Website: slack
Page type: payment
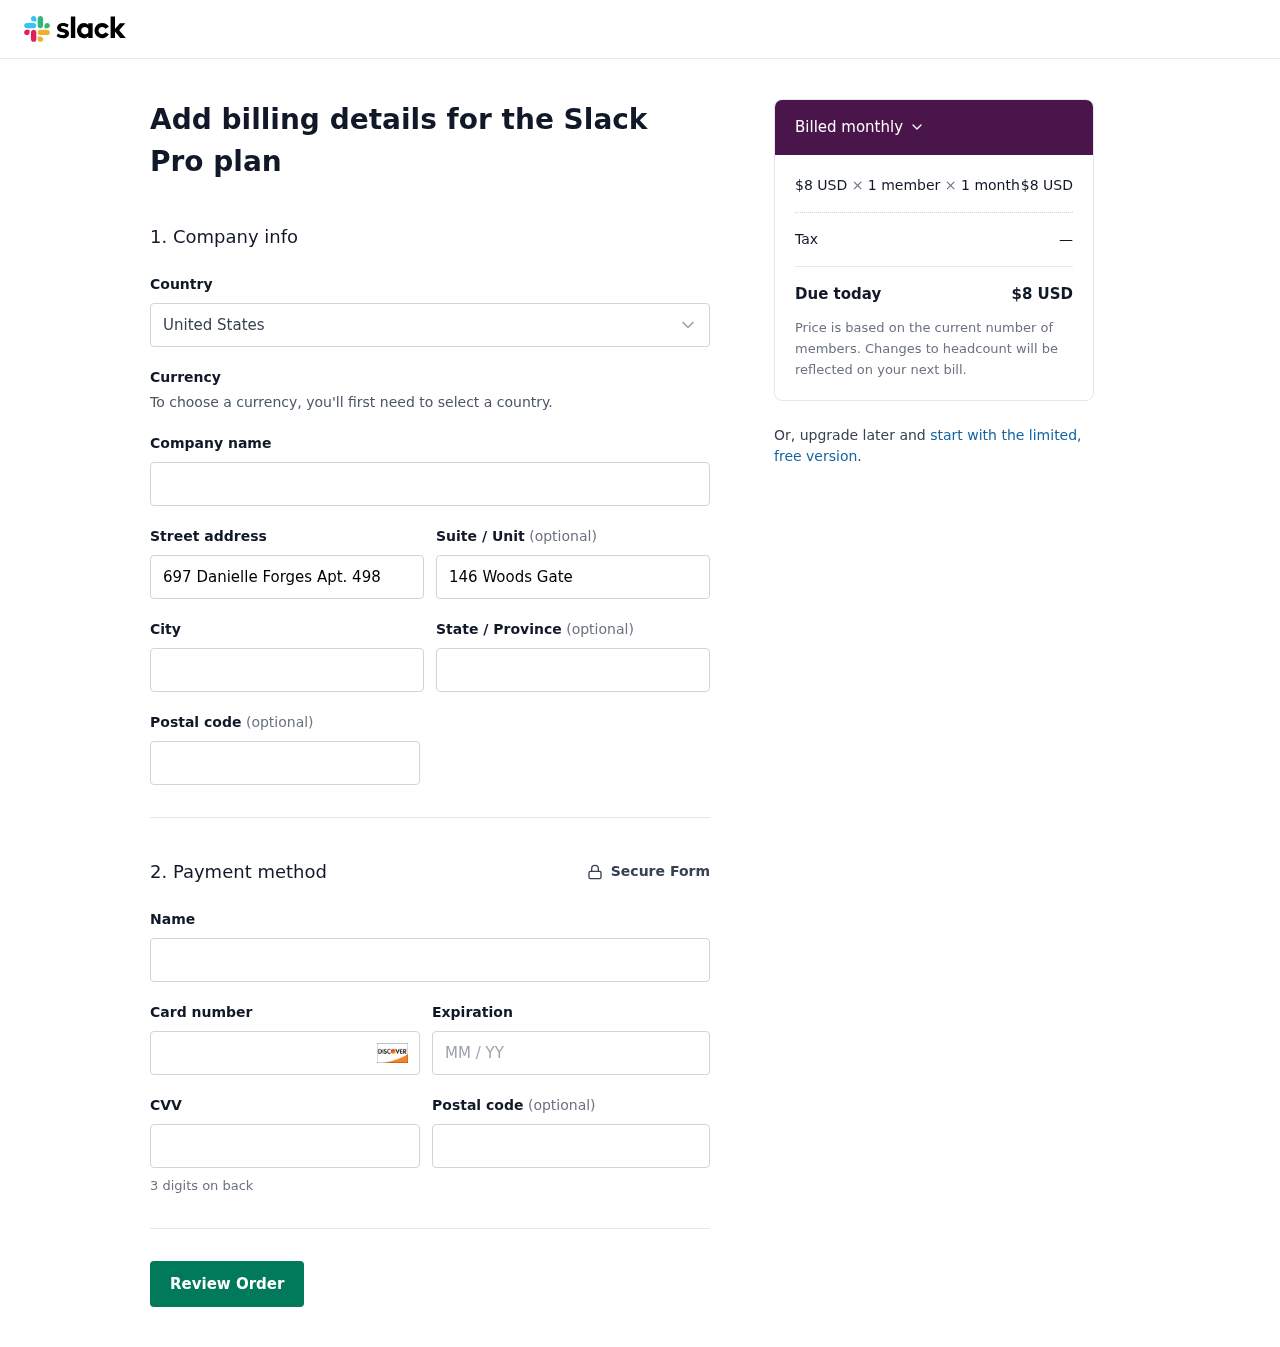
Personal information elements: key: PII_COUNTRY
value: United States
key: PII_STREET
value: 697 Danielle Forges Apt. 498
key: PII_STREET2
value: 146 Woods Gateway Suite 252
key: PII_CITY
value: North Jose
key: PII_STATE
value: North Dakota
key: PII_POSTCODE
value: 55349
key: PII_FULLNAME
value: Joshua Ramos
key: PII_CARD_NUMBER
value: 6501 2648 1626 9263
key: PII_CARD_EXPIRY
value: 07/26
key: PII_CARD_CVV
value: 959
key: PII_POSTCODE2
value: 55917
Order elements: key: ORDER_PRICE_PER_MEMBER
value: $8 USD
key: ORDER_NUM_MEMBERS
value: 1 member
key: ORDER_NUM_MONTHS
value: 1 month
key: ORDER_SUBTOTAL
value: $8 USD
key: ORDER_TAX
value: —
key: ORDER_TOTAL
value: $8 USD